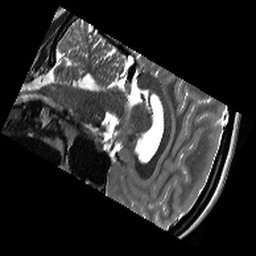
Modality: T2w
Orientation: sagittal